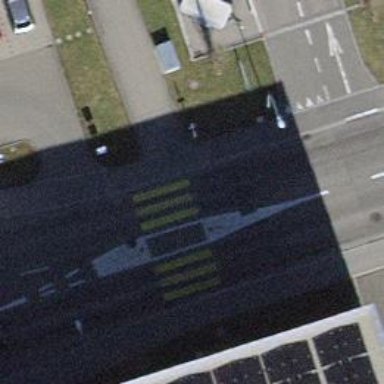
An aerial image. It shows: Marked footway crossing with asphalt surface and pedestrian island.